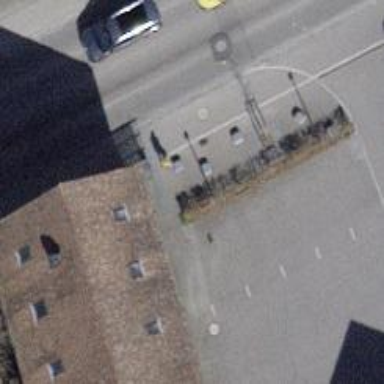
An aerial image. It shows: Bus stop with platform for public transport.